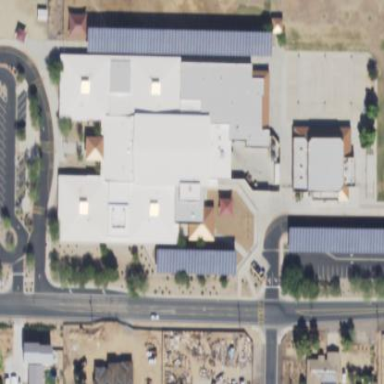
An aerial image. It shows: School.